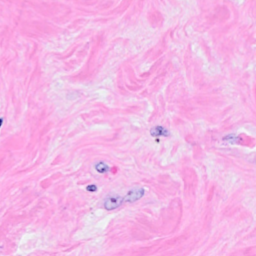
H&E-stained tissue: Breast